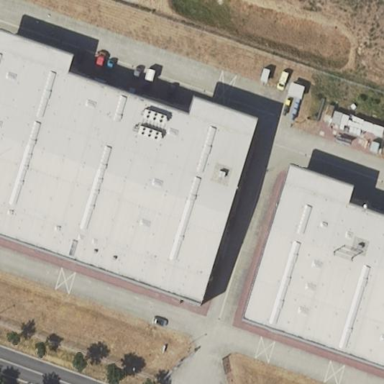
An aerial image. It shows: Public building.